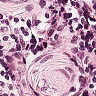
Metastatic tissue present: yes